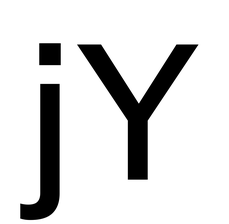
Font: InstrumentSans_Medium